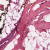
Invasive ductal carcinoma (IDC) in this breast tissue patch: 0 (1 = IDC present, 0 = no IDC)